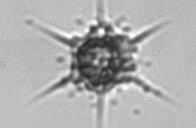
Label: Dictyocha